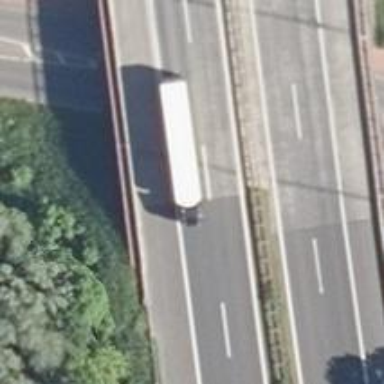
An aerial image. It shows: Asphalt bridge over motorway.